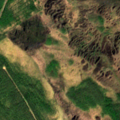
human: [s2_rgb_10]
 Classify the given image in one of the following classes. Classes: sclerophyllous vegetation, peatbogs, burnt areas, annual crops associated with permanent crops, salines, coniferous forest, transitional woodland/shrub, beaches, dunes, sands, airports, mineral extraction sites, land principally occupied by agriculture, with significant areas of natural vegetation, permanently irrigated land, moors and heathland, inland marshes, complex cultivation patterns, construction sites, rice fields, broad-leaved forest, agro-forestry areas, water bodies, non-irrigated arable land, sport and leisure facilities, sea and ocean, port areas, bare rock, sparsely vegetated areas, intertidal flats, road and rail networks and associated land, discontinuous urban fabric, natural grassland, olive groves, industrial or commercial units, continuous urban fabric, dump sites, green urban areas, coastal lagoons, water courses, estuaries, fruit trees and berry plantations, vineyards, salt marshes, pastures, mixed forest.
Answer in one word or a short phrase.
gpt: coniferous forest, transitional woodland/shrub, peatbogs